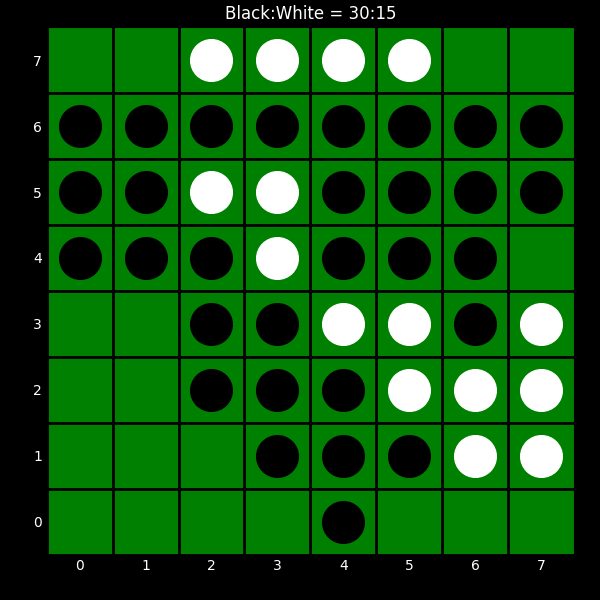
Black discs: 30
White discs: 15